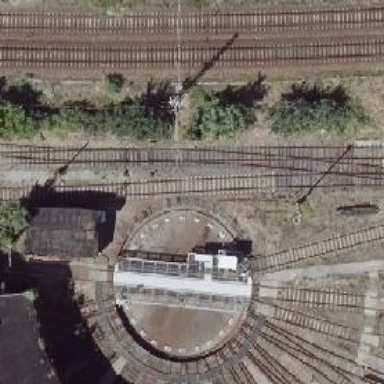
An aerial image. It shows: Railway signal.